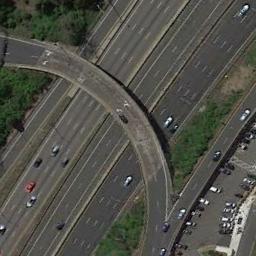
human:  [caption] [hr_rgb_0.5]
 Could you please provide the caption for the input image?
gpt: The overpass is divided into three roads .

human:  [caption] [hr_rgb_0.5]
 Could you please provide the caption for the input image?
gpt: There are many cars on the road under the overpass .

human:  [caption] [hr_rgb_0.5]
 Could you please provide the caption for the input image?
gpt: The directional overpass is over the roads and a parking lot is next to the overpass .

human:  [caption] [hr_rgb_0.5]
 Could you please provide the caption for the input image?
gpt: The overpass is next to some trees and a parking lot .

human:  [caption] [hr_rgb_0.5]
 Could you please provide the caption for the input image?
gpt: There are some green trees and a parking lot beside the overpass .